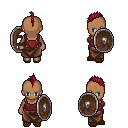
a pixel art fantasy rpg character, female body template, human, dark skin, maroon pirate shirt, robe skirt, brunette mohawk hairstyle, brown slippers, shield, four views (front, back, left, right), 2x2 character sprite sheet, small pixel art, hard edges, no anti-aliasing